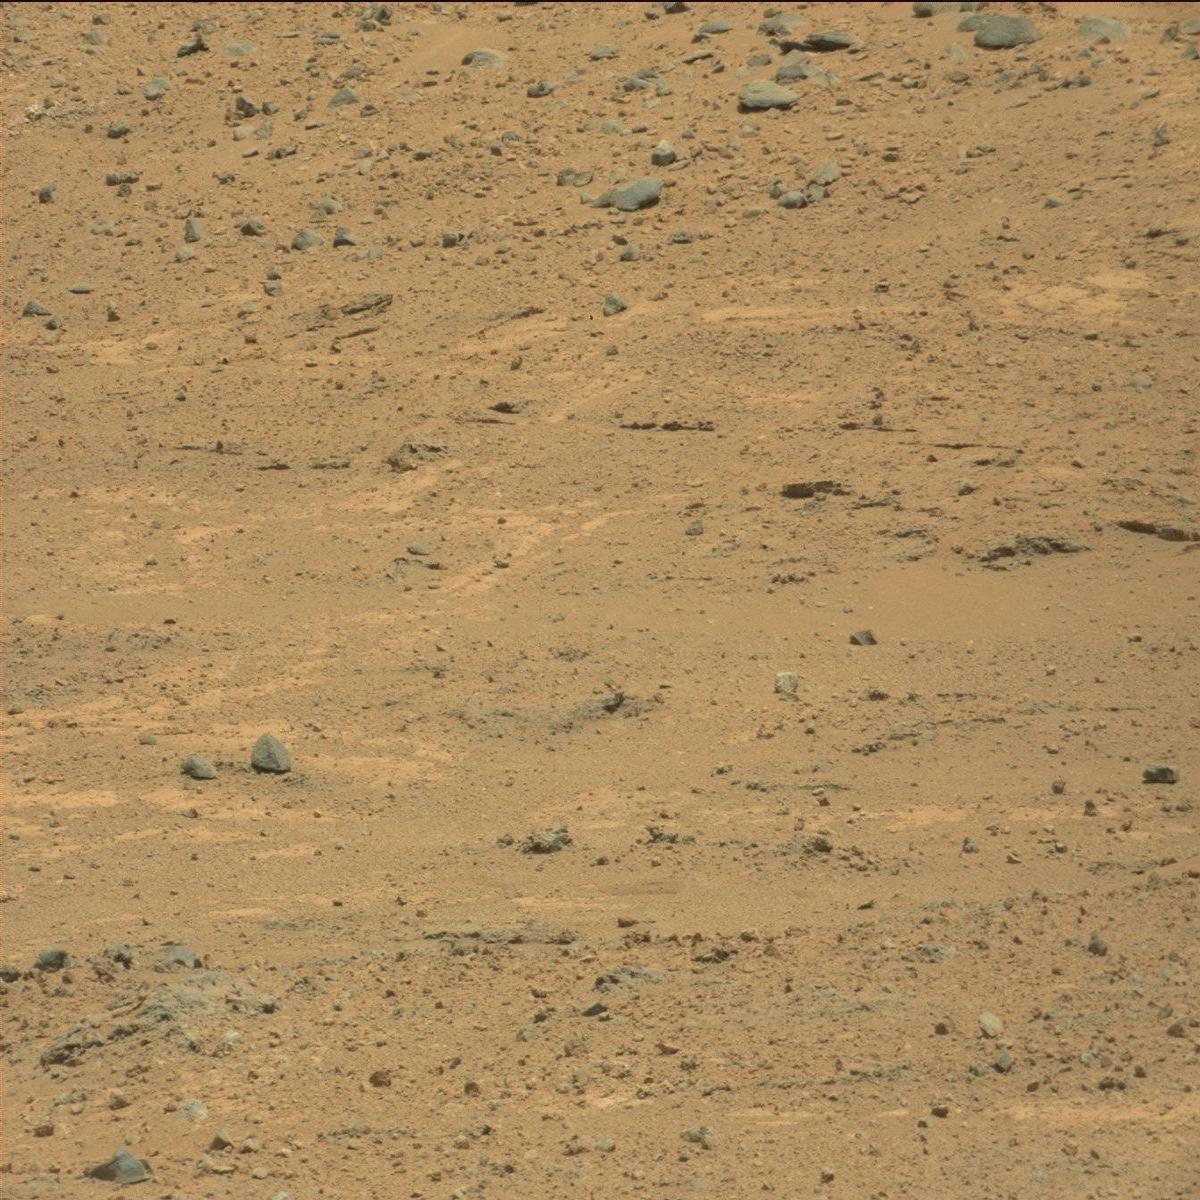
Terrain classes present: Bedrock, Rock, Sand / Soil